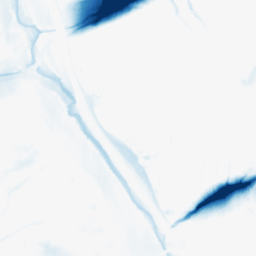
Category: morphological
Decomposition family: morphological_ellipse
Decomposition parameters: operation: closing
width: 50
height: 20
Upsampling method: fft_zeropad
Upsampling parameters: scale: 2
Upsampling scale: 2